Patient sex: M
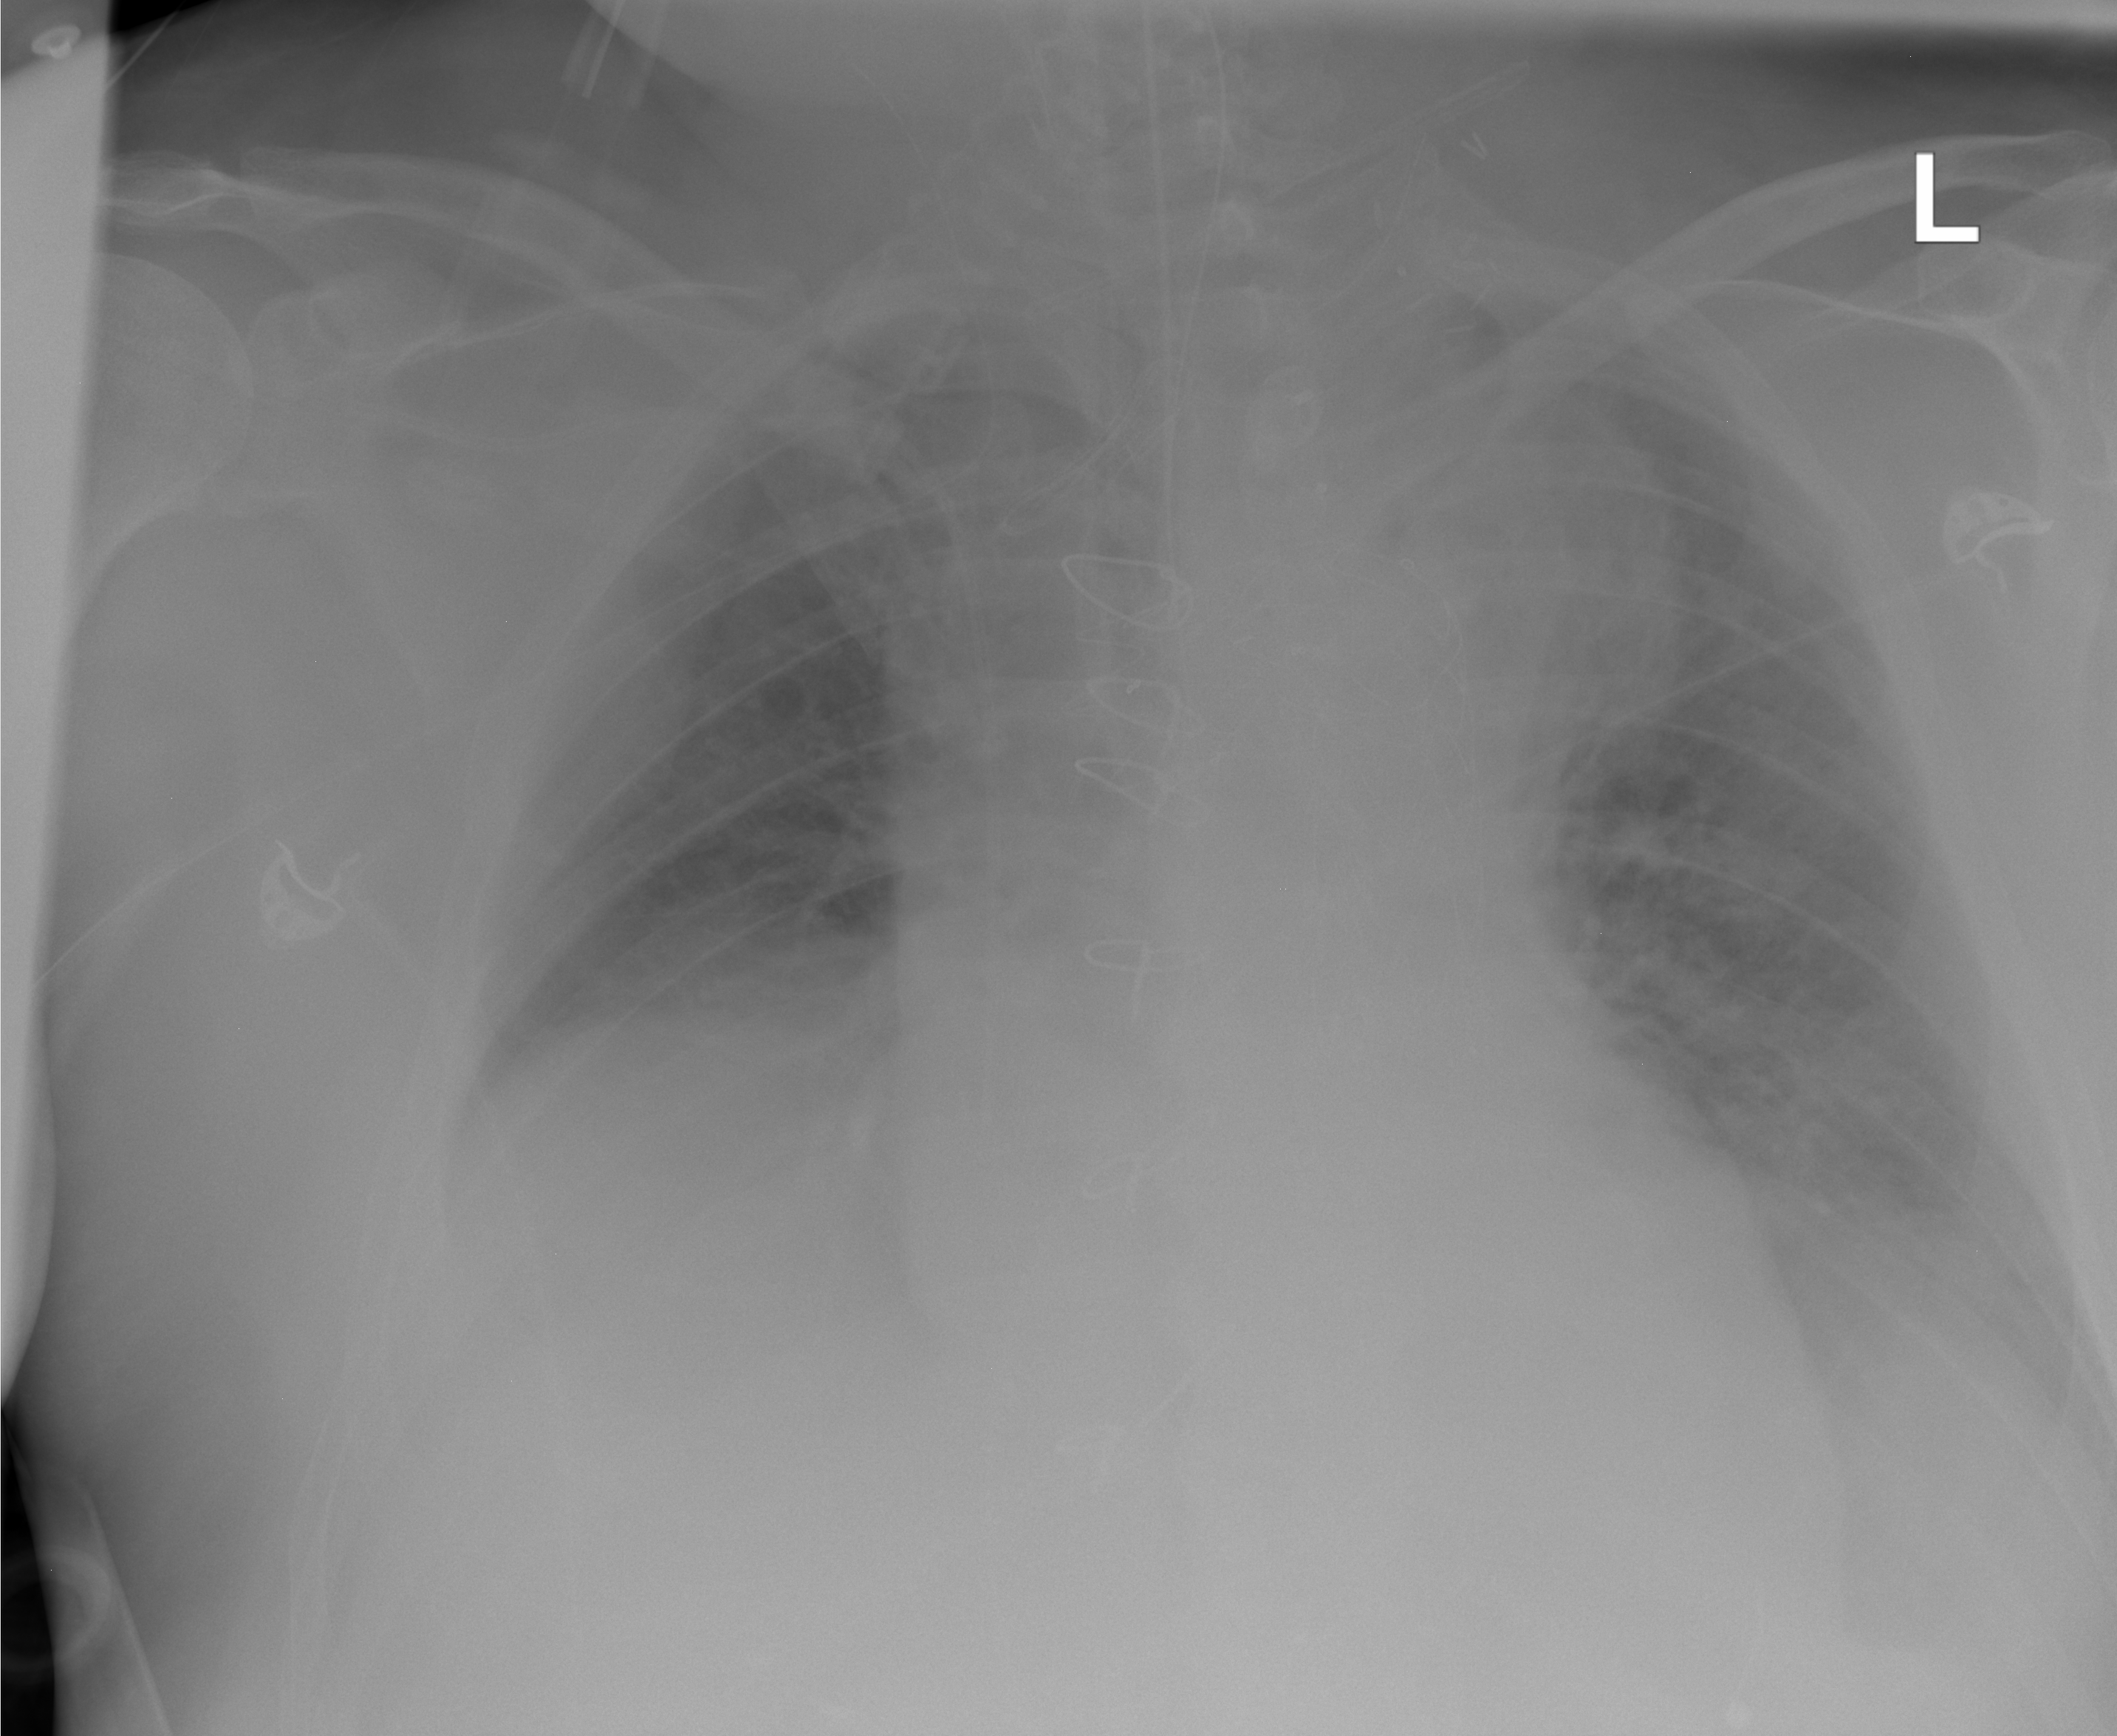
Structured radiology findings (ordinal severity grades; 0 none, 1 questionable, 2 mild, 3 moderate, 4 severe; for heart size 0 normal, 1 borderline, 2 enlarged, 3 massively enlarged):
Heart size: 2
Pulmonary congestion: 0
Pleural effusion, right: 2
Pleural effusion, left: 2
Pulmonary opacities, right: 0
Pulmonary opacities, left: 2
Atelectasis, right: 2
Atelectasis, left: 2